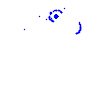
Particle: kaon